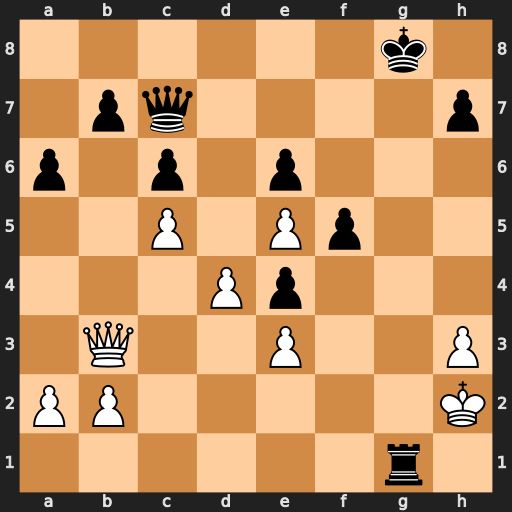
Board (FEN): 6k1/1pq4p/p1p1p3/2P1Pp2/3Pp3/1Q2P2P/PP5K/6r1
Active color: w
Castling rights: -
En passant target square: -
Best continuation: Qxe6+ Kh8 Kxg1